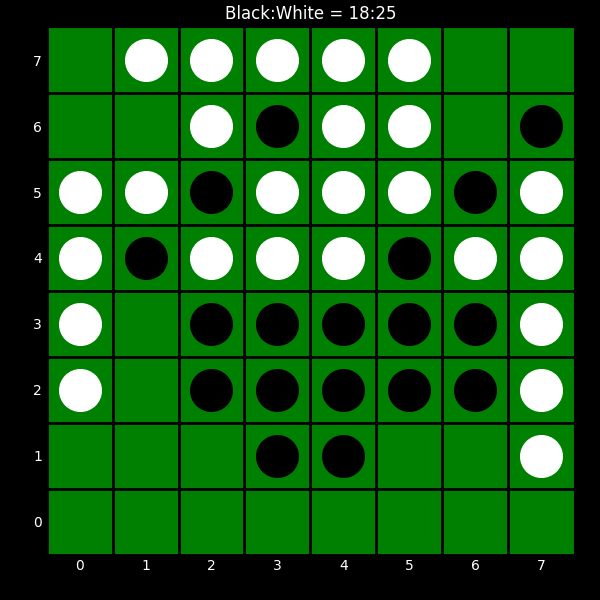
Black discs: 18
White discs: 25